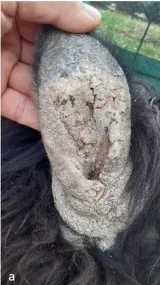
Alpaca (case no. 1), ear pinnae. Evolution of skin lesions from severe crusting dermatitis, hyperkeratosis, focal ulceration, alopecia, and scaling.
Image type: medical_photograph (skin_photograph)